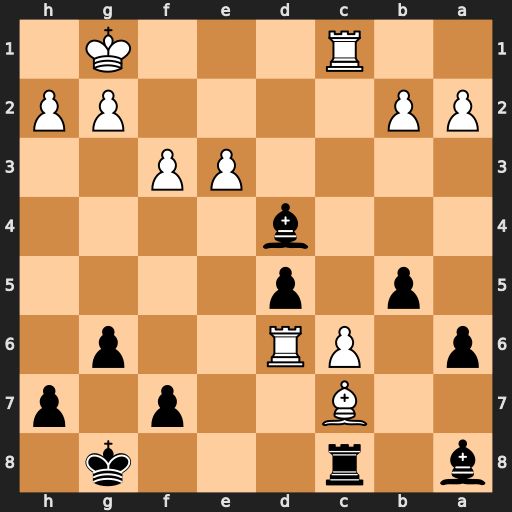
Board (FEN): b1r3k1/2B2p1p/p1PR2p1/1p1p4/3b4/4PP2/PP4PP/2R3K1
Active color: b
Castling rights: -
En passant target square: -
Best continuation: Bxe3+ Kf1 Bxc1 Rd8+ Rxd8